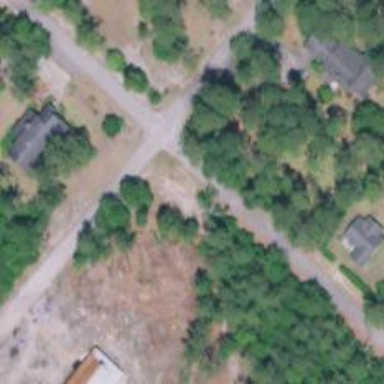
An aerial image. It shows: Residential road.